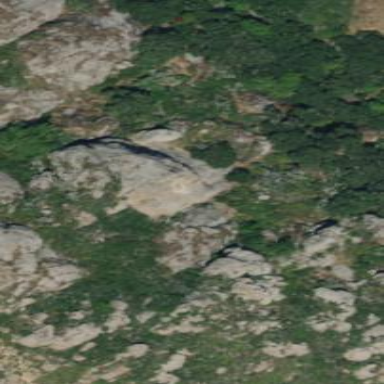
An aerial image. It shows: Landscape of bare rock.